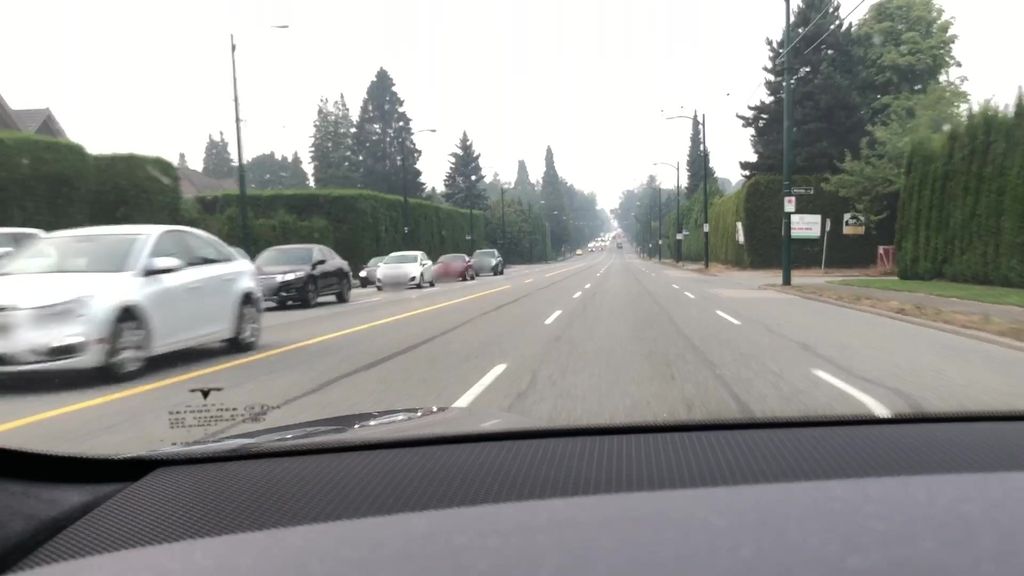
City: vancouver